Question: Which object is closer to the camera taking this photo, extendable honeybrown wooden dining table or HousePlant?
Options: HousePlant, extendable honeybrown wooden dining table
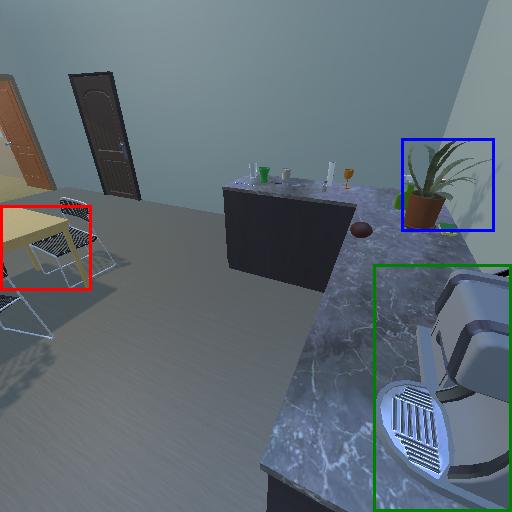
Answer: HousePlant